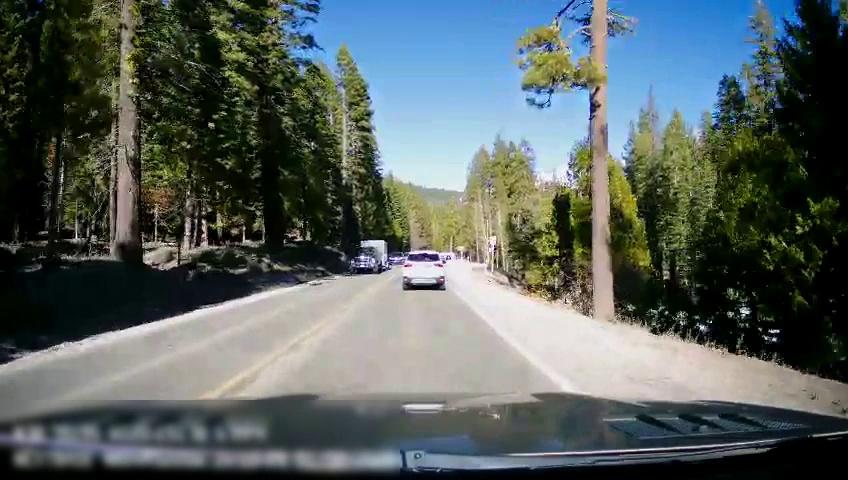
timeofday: Day
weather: Sunny
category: Drivable Space
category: Vehicles | Other LV
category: Vehicles | Truck
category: Vehicles | SUV
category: Vehicles | SUV
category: Lanes | Opposite Lane
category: Lanes | Current Lane